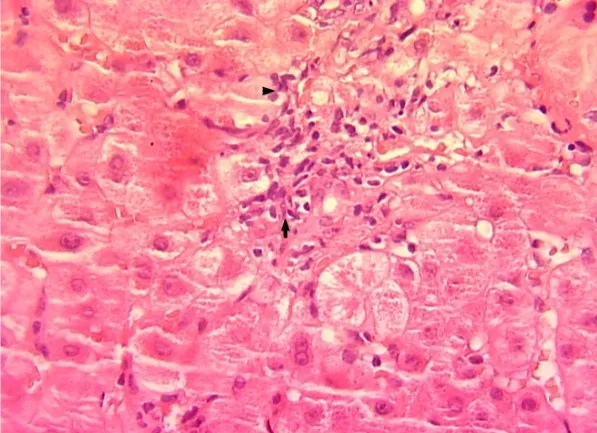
HE stain x 400: portal infiltrate composed of lymphocytes invading the bile duct epithelium (Arrow) and extension to the peri portal areas (Head of arrow).
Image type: pathology (h&e)